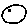
Label: circle